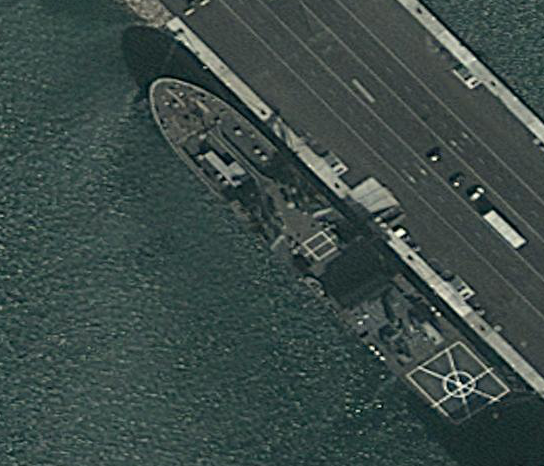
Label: combat